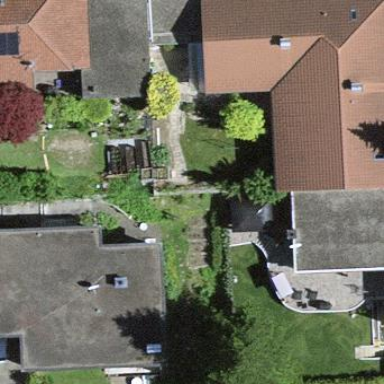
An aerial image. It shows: Simple and straightforward house.